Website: apple
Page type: payment
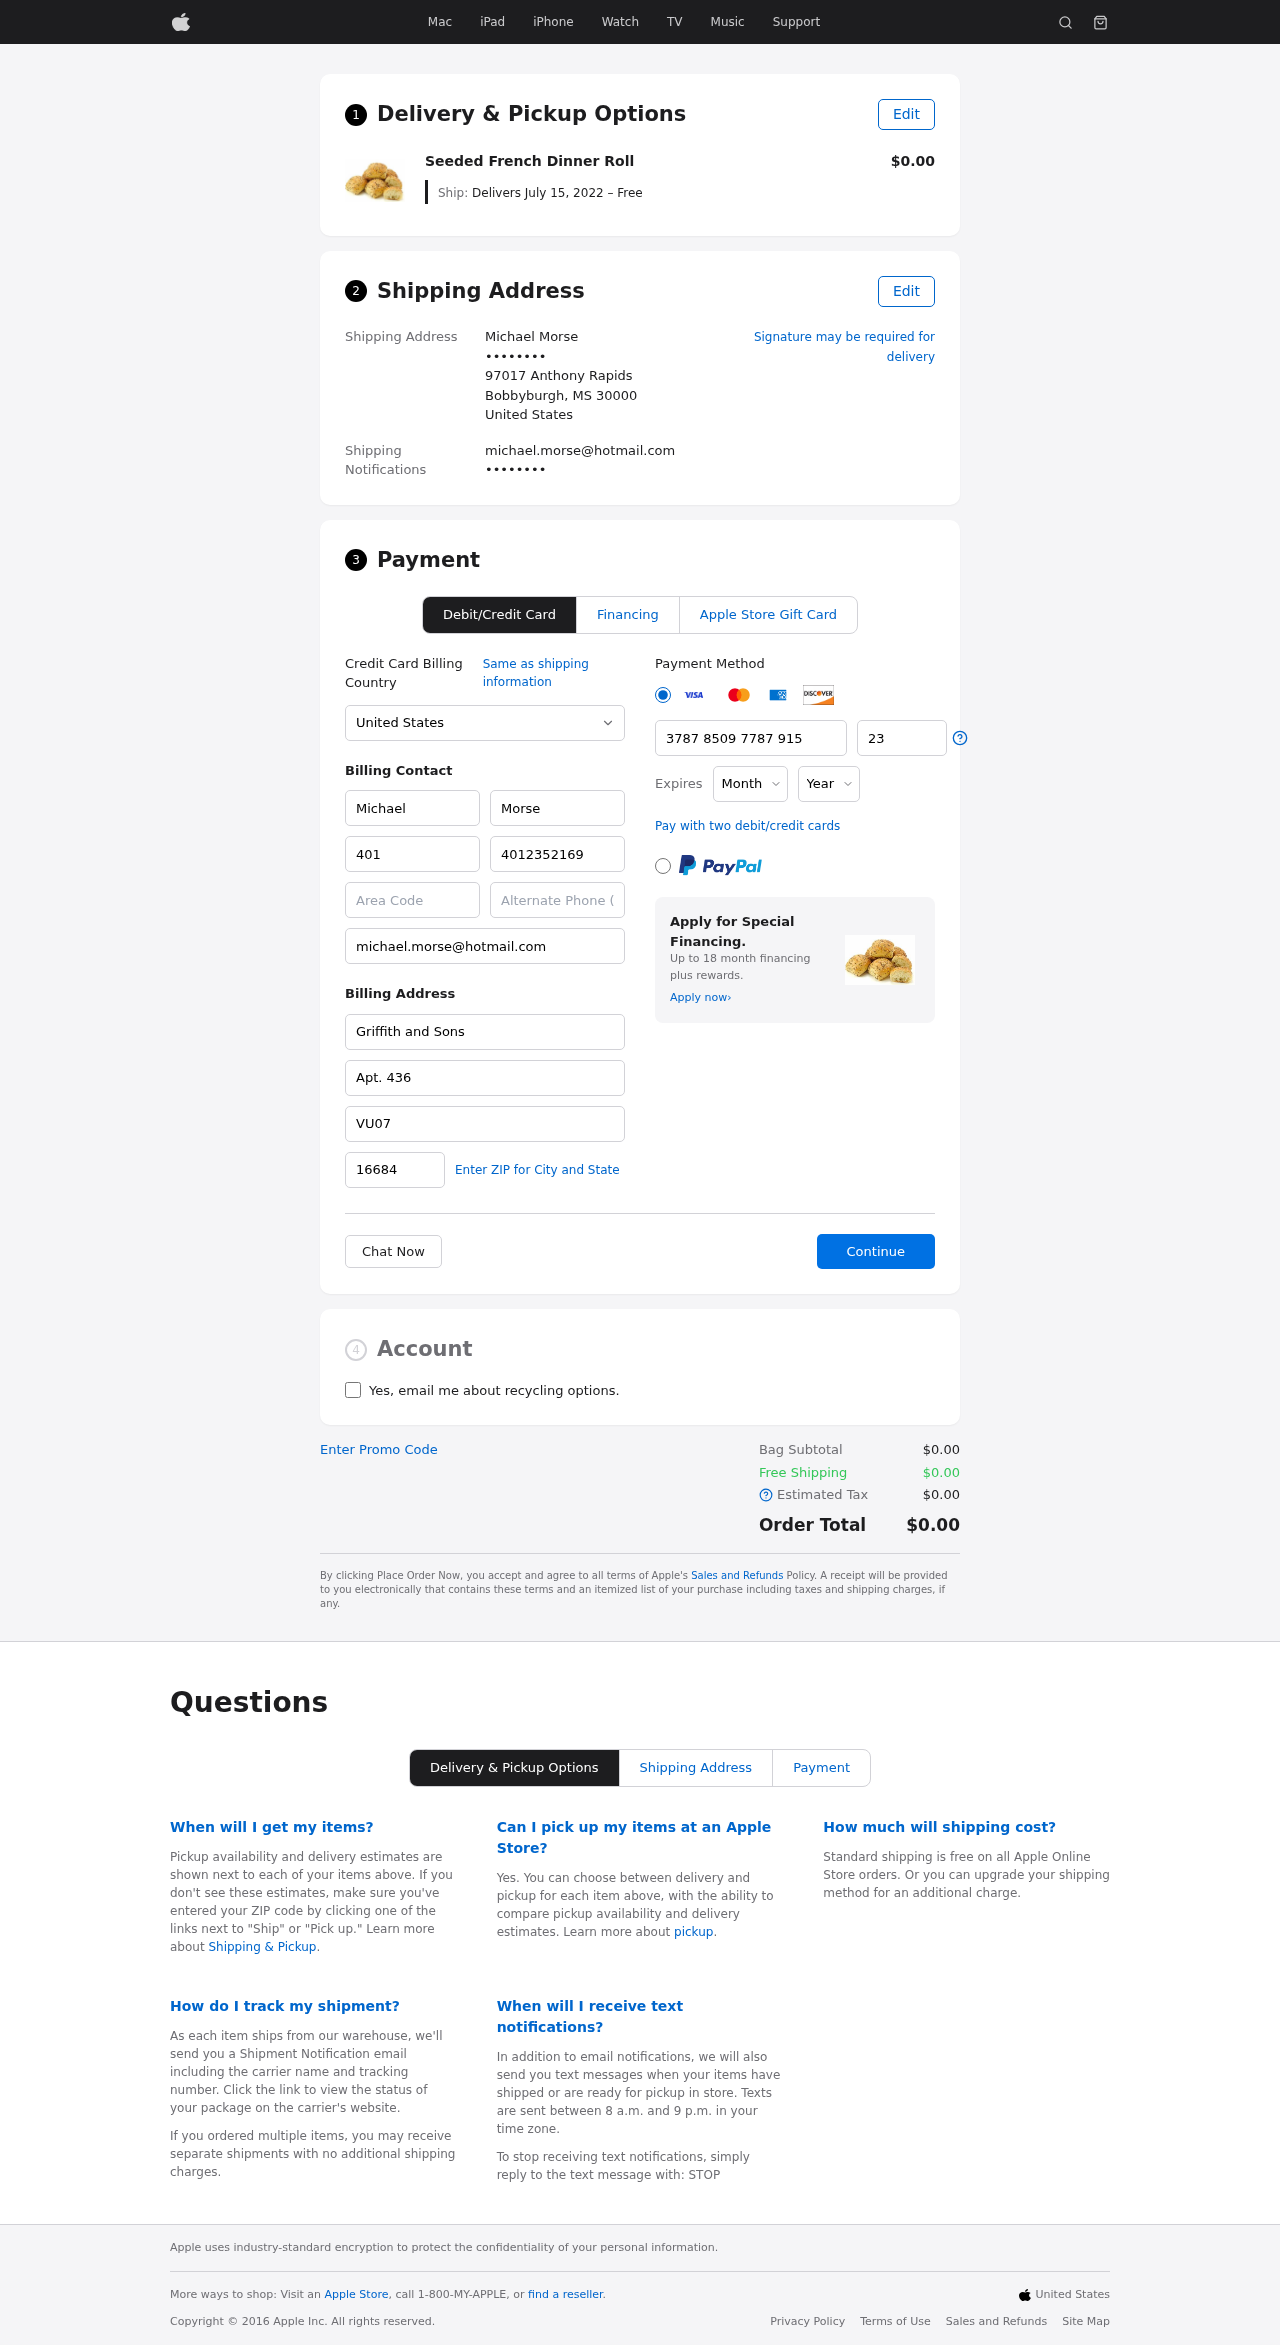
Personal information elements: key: PII_CARD_CVV
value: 2368
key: PII_CARD_EXPIRY_MONTH
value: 09
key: PII_CARD_EXPIRY_YEAR
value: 30
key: PII_CARD_NUMBER
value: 3787 8509 7787 915
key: PII_CITY_STATE_ZIP
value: Bobbyburgh, MS 30000
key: PII_COMPANY
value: Griffith and Sons
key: PII_COUNTRY
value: United States
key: PII_EMAIL
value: michael.morse@hotmail.com
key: PII_EMAIL2
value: michael.morse@hotmail.com
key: PII_FIRSTNAME
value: Michael
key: PII_FULLNAME
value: Michael Morse
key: PII_LASTNAME
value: Morse
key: PII_PHONE3
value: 4012352169
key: PII_PHONE_AREA
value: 401
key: PII_POSTCODE2
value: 16684
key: PII_SECURITY_CODE
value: VU07
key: PII_STREET
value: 97017 Anthony Rapids
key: PII_STREET2
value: Apt. 436
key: PII_PHONE
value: ••••••••
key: PII_PHONE2
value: ••••••••
Product elements: key: PRODUCT1_NAME
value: Seeded French Dinner Roll
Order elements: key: ORDER_DELIVERY_DATE
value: Delivers July 15, 2022 – Free
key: ORDER_SUBTOTAL
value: $0.00
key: ORDER_SHIPPING_COST
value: $0.00
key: ORDER_TAX
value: $0.00
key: ORDER_TOTAL
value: $0.00